Question:
'''
Fs =44100;
toneFreq1 = 8000;
nSeconds = 25;
f1 = sin(linspace(0, nSeconds*toneFreq1*2*pi, round(nSeconds*Fs)));
toneFreq2 = 8100;
nSeconds = 25;
f2 = sin(linspace(0, nSeconds*toneFreq2*2*pi, round(nSeconds*Fs)));
....
toneFreq80 = 15900;
nSeconds = 25;
f80 = sin(linspace(0, nSeconds*toneFreq80*2*pi, round(nSeconds*Fs)));
toneFreq81 = 16000;
nSeconds = 25;
f81 = sin(linspace(0, nSeconds*toneFreq81*2*pi, round(nSeconds*Fs)));
f_12345678910...= [f1+f2+f3+f4+f5+f6+f7+f8+f9+f10...f81]/81;
f_z=[f_12345678910...];
sound(f_z,Fs)
wavwrite(f_z, Fs, 24, '8_16zKHz.wav');
'''
I create a wave file (contain frequency from 8khz to 16khz by using Matlab). Then I play the wave and use the M50 microphone(6cm above the speaker) and a recorder to record the sound(from the speaker). Finally, I use a matlab program to convert the sound into a figure. In this figure, you can see a 8-16khz platform (what I want), but also can see some high frequency component(arrow). I don't know why the high frequency(>16khz) is generated. Is the high frequency signal being generated in the speaker, or is it noise generated by the microphone? Thank you.
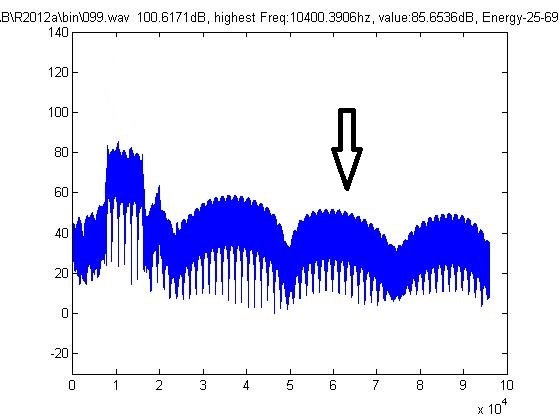
Answer: I think that your problem is with the use of 'linspace'. On the surface, it seems like it should work, but there is something uncomfortable about how you're invoking it. I think that your method does not end up with quite the exactly-correct sample rate.
Also, I have little experience with Matlab's ability to export 24-bit WAVs in a format that is universally recognizable. I think that you should try 16-bits first, as that has been extremely reliable for me.
So, as something to try, I'd re-write your code in this way:
'''
%define my parameters
toneFreqs = [8000💯16000];
fs = 44100;
nSeconds = 25;
%create my data
t_sec = ([1:(nSeconds*fs)]-1)/fs; %here is the time for each sample
t_sec = t_sec(:); %make a column instead of a row
myWav = zeros(size(t_sec)); %pre-allocate the output
for Ifreq = 1:length(toneFreqs) %loop over each frequency
myWav = myWav + sin(2*pi*toneFreqs(Ifreq)*t_sec);
end
%save to WAV file
myWav = myWav./max(abs(myWav)); %normalize amplitude to 1.0
wavwrite(myWav,fs,16,'myWav.wav'); %save as 16 bit
'''